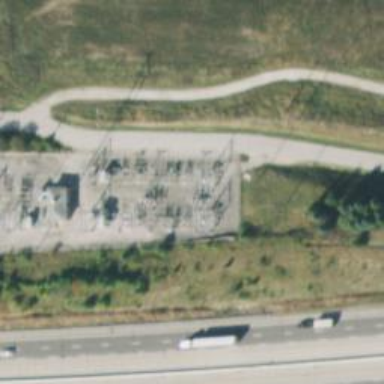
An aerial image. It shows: Switch for power supply.